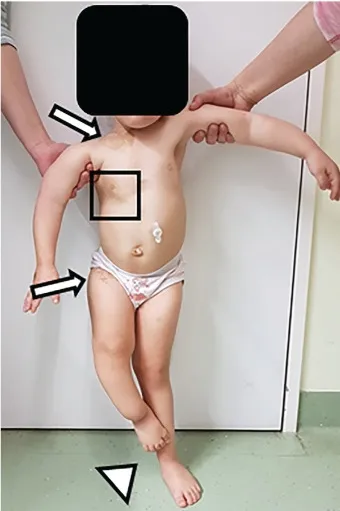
Skin lesions in patient with Cutaneous-skeletal hypophosphatemia syndrome. Physical examination of a three-year-old female patient showed multiple clinical findings, most prominently a linear nevus sebaceous. Additional features included asymmetric and age-inappropriate growth, accompanied by a leg length discrepancy, and a thoracic deformity with scoliosis. (A) Image shows overview image of the patient. Arrows point at the upper and lower end of the nevus sebaceous. Arrowhead points at the leg length discrepancy.
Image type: medical_photograph (skin_photograph)